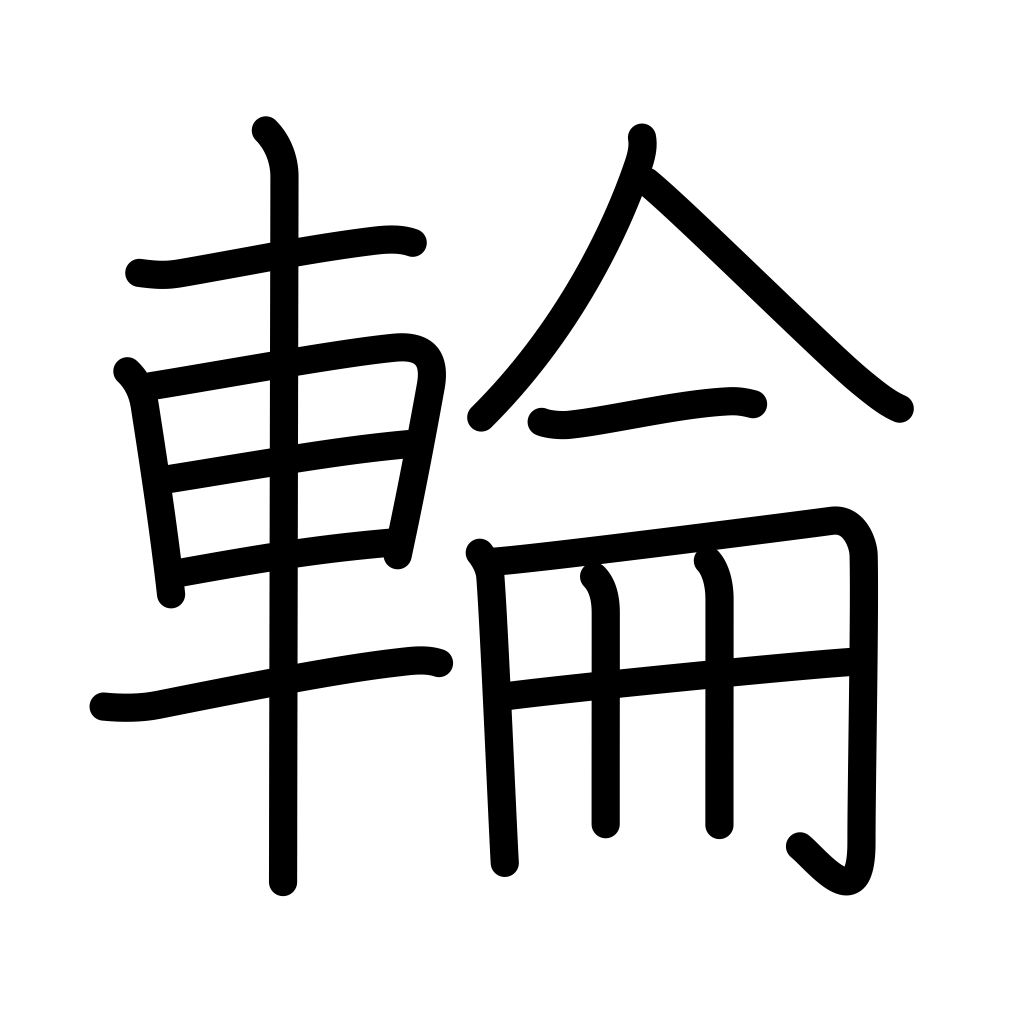
Meaning: wheel, ring, circle, link, loop, counter for wheels and flowers